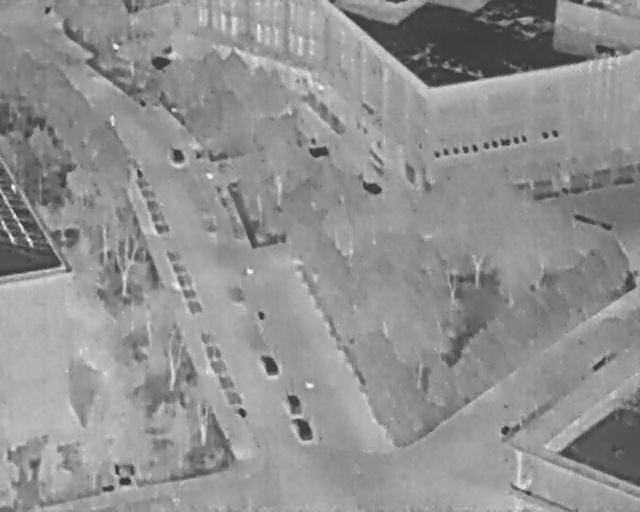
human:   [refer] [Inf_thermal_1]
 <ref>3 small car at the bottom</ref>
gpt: <box>[[40, 70, 44, 72, 159], [44, 77, 47, 79, 164], [45, 82, 49, 85, 161]]</box>